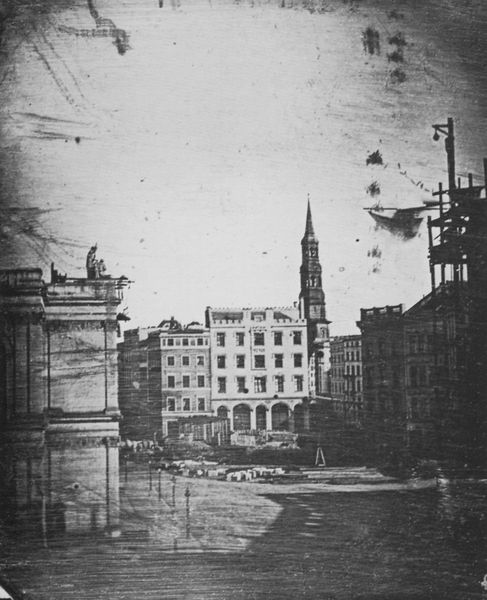
Titel: Adolphsplatz mit Blick zum Großen Burstah und auf den Turm der Katharinenkirche
Künstler: Carl Ferdinand Stelzner
Schlagwörter: himmel, schatten, wasser, weiß, fluss, kirchturm, stadt, fenster, grau, lampen, laterne, laternen, licht, nacht, paris, schwarz, strasse, tür, zeichnung, ausblick, dach, gebäude, haus, schnee, weg, alt, architektur, spitze, stein, bild, häuser, kirche, figur, schornstein, turm, statue, balkon, ecke, ansicht, fassade, fassaden, fahne, dächer, winter, markt, platz, figuren, krieg, zerstörung, streifen, striche, foto, fotografie, photographie, regen, stadtansicht, straßen, bögen, gerüst, gehsteig, kirchenturm, palast, kran, schwarz-weiss, trottoir, rathaus, arkaden, photo, flecken, statuen, verwischt, mauern, struktur, marktplatz, graustufen, bau, autos, dokument, historisch, kratzer, aufbau, baustelle, straßenlampen, quelle, innenstadt, hamburg, wiederaufbau, leitung, galgen, bauteil, stadtansich, grüst, staur, t, 1880, ansict